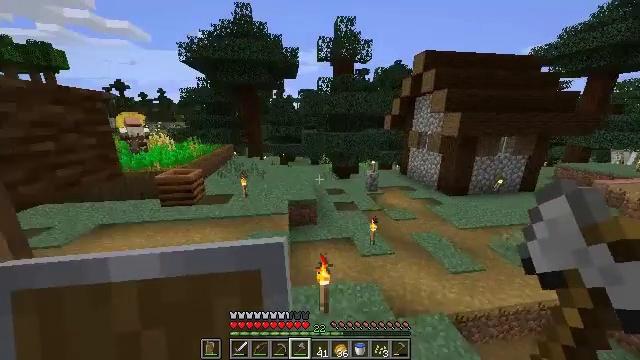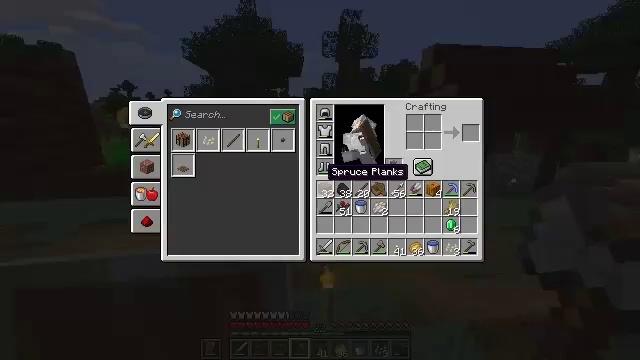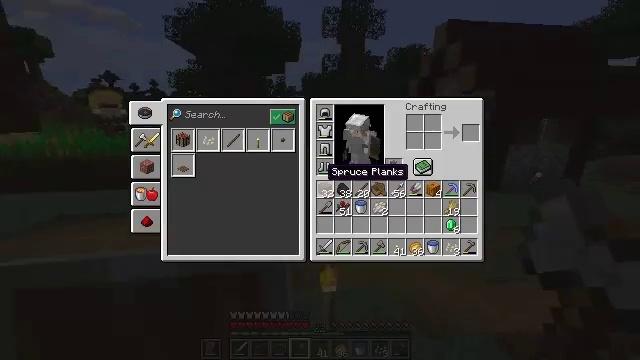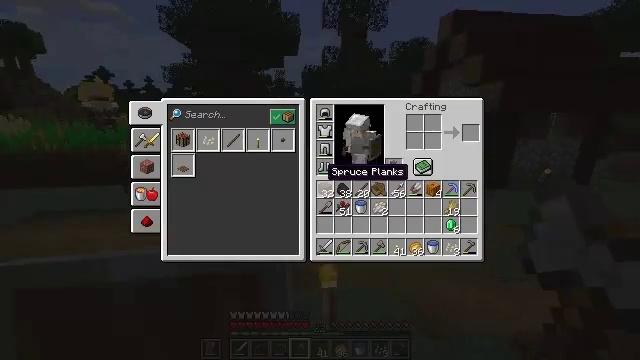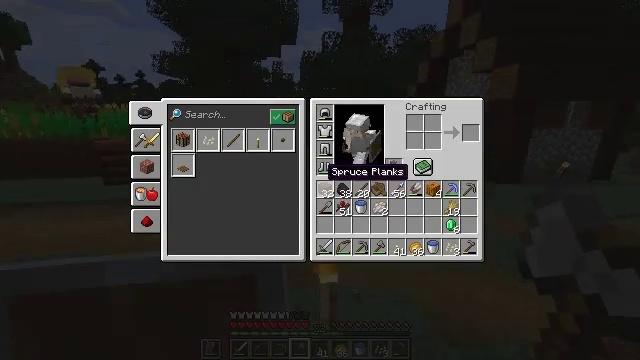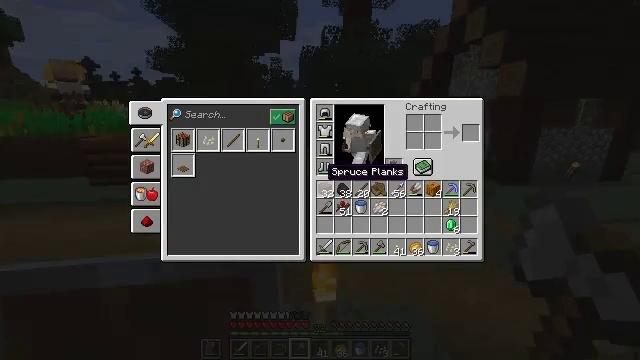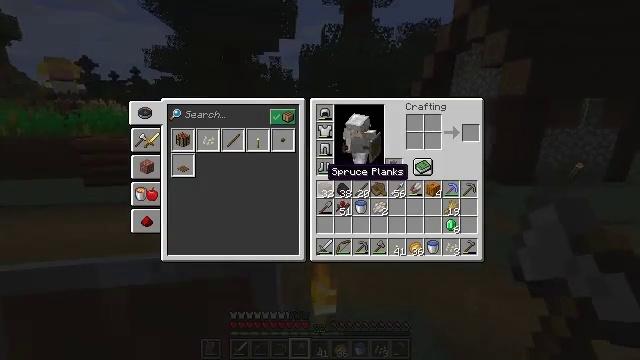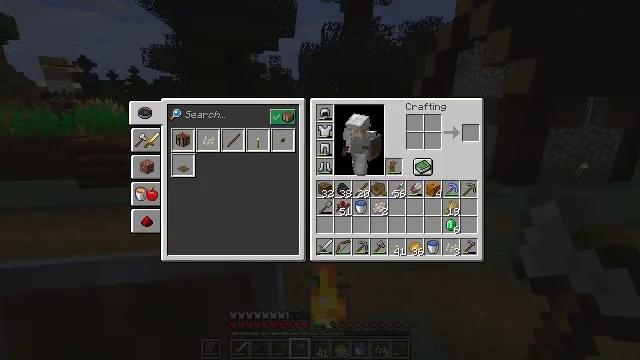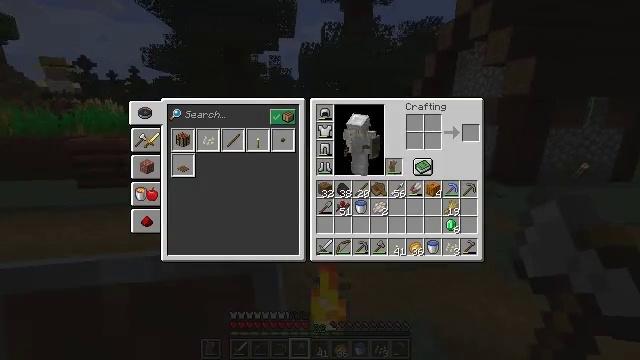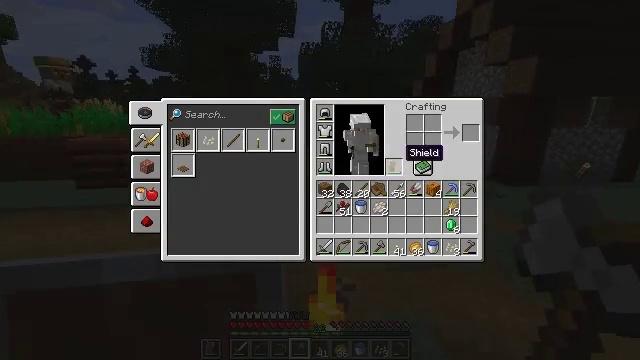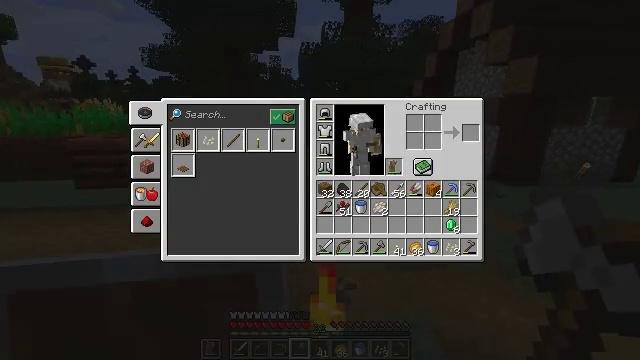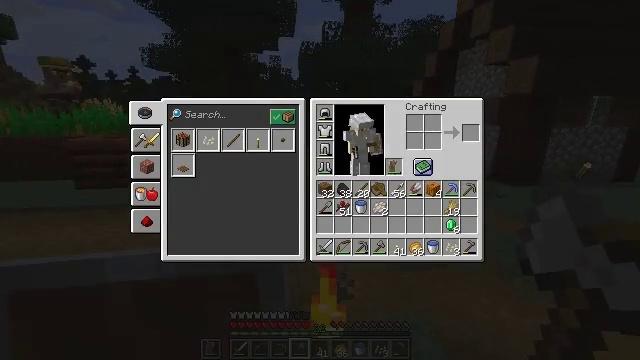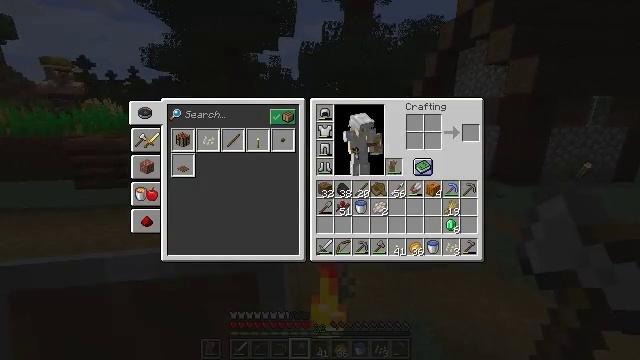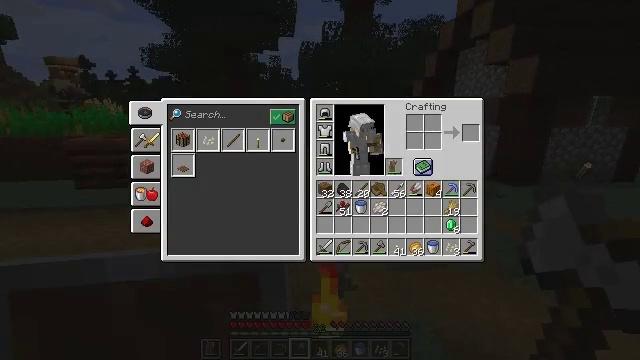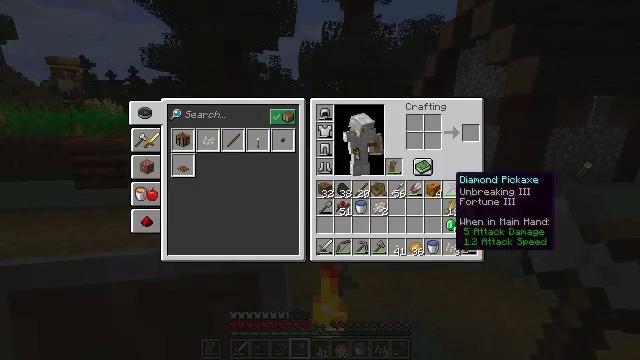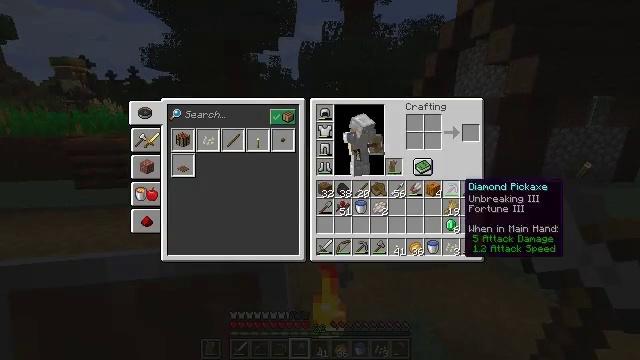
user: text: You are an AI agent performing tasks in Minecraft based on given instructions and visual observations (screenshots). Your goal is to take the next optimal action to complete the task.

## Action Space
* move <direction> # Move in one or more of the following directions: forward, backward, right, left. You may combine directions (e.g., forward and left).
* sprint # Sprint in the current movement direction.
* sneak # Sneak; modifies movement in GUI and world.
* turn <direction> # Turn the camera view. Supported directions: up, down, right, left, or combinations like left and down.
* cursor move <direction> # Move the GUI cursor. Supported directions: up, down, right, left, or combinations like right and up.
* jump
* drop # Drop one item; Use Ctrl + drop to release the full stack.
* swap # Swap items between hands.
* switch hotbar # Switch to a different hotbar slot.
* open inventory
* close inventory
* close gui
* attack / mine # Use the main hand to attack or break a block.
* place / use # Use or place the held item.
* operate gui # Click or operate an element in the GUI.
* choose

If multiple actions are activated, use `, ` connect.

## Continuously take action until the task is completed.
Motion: motion action
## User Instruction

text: Break the mature wheat plants.
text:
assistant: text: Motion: turn left, open inventory
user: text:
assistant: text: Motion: open inventory
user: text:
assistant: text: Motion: no_op
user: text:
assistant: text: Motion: no_op
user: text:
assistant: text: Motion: no_op
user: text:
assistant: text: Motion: no_op
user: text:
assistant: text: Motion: cursor move right
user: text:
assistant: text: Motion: cursor move right and up
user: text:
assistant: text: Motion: cursor move right
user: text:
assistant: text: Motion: cursor move right
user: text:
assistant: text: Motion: cursor move right
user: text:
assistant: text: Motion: no_op
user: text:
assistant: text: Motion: cursor move right
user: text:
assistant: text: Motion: cursor move right and down
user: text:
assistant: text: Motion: cursor move right
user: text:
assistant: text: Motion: cursor move down
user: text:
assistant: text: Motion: no_op
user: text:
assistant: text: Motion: no_op
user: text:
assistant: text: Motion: no_op
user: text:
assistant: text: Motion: no_op
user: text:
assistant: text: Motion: no_op
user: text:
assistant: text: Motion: no_op
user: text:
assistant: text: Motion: no_op
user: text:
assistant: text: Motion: turn left
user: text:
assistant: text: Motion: move forward, turn left and up
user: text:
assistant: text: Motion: move forward, turn left and up
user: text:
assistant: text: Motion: move forward, turn left
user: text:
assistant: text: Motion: move forward, sprint
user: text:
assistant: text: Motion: move forward, sprint
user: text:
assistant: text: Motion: move forward, sprint